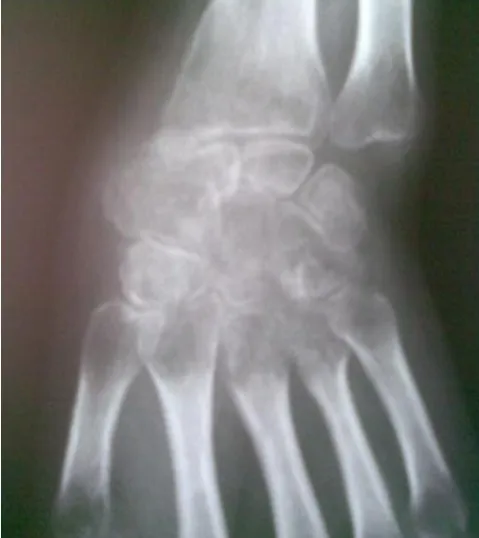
X-ray of the right hand of a Moroccan patient with an osteoblastoma of scaphoid of the carpus showing a demineralization of the scaphoid.
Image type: radiology (x_ray)